Question: I'm having problems with the formatting of the following flot chart:

I want my second series (gray) straight, just as square. It should start from 682 and end in 683. How to solve it?
Options for my flot:
'''
var options = {
grid: {
clickable: true,
hoverable: true
},
series: {
lines: {
show: true,
fill: true,
lineWidth: 0,
fillColor: { colors: [{opacity: 1 }, { opacity: 1}] },
},
},
colors: ["rgba(41, 150, 206, 0.9)", "rgba(67, 90, 110, 0.4)",],
crosshair: {
mode: "xy",
color: "#323232",
lineWidth: 1,
},
xaxis: {
mode: mode,
show: true,
position: "bottom",
color: "#323232",
font: {
size: 10,
lineHeight: 15,
},
labelHeight: 15,
},
yaxis: {
show: true,
position: "left",
color: "#323232",
labelWidth: 20,
font: {
size: 10,
},
max: 150,
min: 0,
},
pan: {
interactive: true,
cursor: "move",
frameRate: 60,
},
tooltip: true,
tooltipOpts: {
id: 'flotTip',
content: '%x : %y km/h',
shifts: {
x: 10,
y: 20,
},
defaultTheme: true,
lines: {
track: false,
threshold: 0.05,
},
}
};
'''
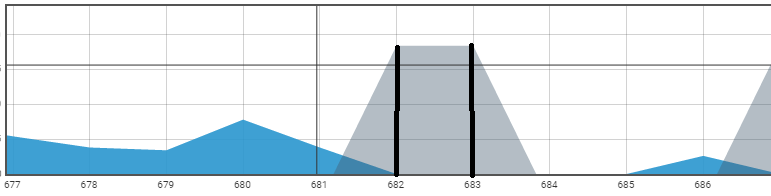
Answer: If you have zero values outside the range where your data has non-zero values the graph will connect those (valid) datapoints with diagonal lines. If you want to end the graph at a specific point change the values after that point to 'null'.
This is described in the <URL>:
> If a null is specified as a point or if one of the coordinates is null or couldn't be converted to a number, the point is ignored when drawing. As a special case, a null value for lines is interpreted as a line segment end, i.e. the points before and after the null value are not connected.